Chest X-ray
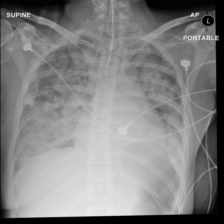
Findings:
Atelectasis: negative
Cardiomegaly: negative
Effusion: negative
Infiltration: negative
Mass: negative
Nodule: negative
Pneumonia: negative
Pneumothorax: negative
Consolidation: negative
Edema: positive
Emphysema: negative
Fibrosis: negative
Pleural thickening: negative
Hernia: negative